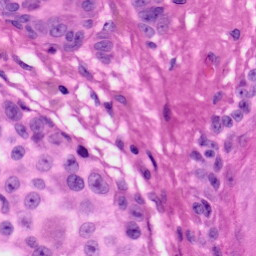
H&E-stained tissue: Skin